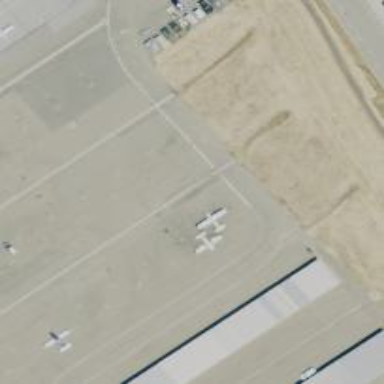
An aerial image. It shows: Asphalt taxiway in the airport.